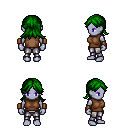
a pixel art fantasy rpg character, female body template, dark elf, purple skin, brown sleeveless shirt, metal pants, green loose hair, leather bracers, four views (front, back, left, right), 2x2 character sprite sheet, small pixel art, hard edges, no anti-aliasing